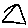
Label: triangle